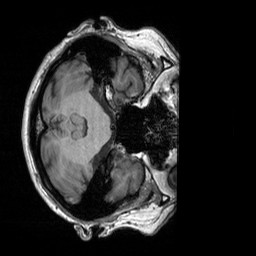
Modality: T1w
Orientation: axial
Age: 65
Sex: female
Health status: healthy
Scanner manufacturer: siemens
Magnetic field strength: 3 T
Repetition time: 2.3 s
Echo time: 0.00303 s